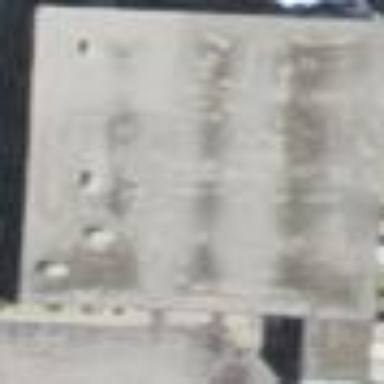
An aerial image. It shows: Building.